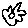
Label: flower